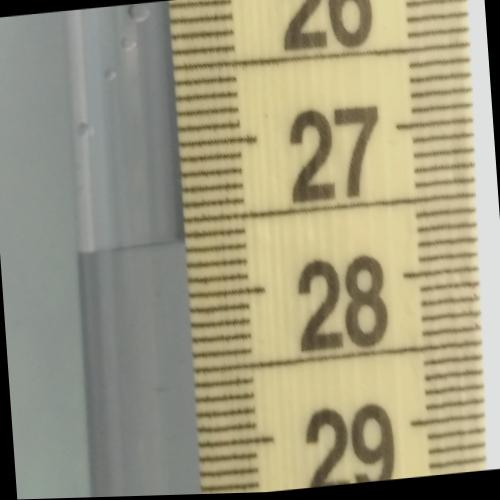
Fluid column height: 27.6 cm